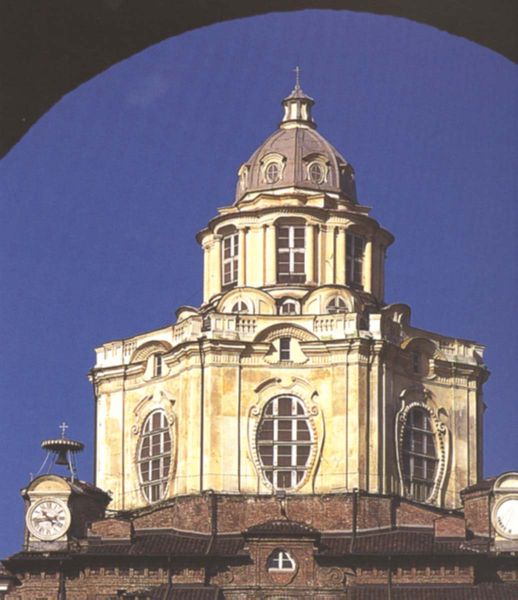
Titel: Turin, S. Lorenzo
Künstler: Guarino Guarini
Standort: Turin, S. Lorenzo (EU - I - Piemont)
Schlagwörter: blau, himmel, gelb, fenster, laterne, dach, gebäude, haus, schloss, architektur, barock, spitze, steine, kirche, rund, turm, deutschland, fassade, mauer, ziegel, pilaster, kuppel, uhr, bögen, kreuz, palast, rom, glocke, ballustrade, volute, zentralbau, rundbau, 1600, 1590, palustrate